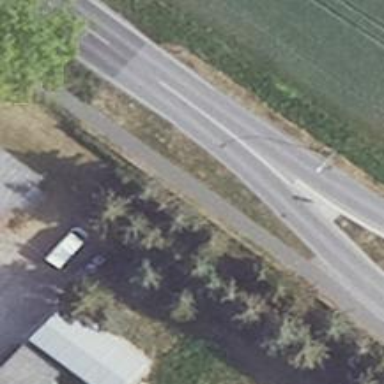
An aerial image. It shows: Asphalt road classified as primary highway.